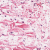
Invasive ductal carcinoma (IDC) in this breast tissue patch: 0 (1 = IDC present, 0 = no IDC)